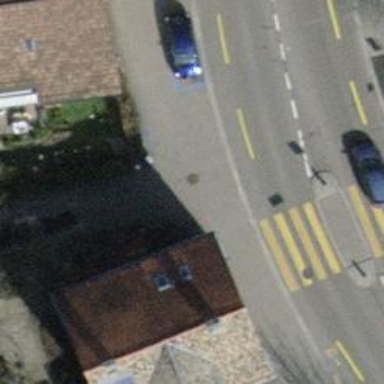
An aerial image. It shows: Unmarked crossing with traffic calming table on the road.